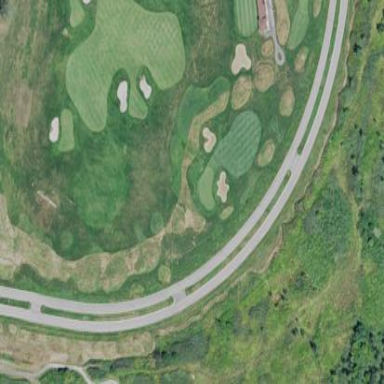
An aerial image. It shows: Area with grass used as rough in golf course.